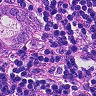
Metastatic tissue present: yes